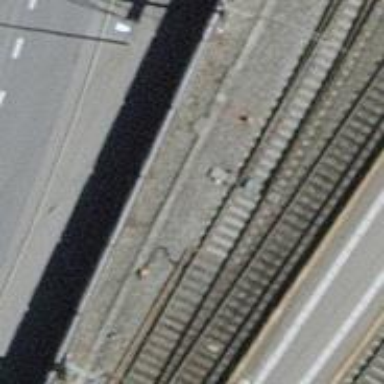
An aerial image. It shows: Single-track electrified railway siding with contact line for service.